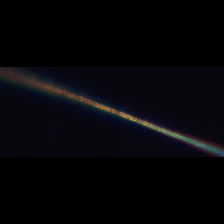
Taxon: Leptocylindrus
Group: Diatoms